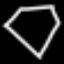
Label: diamond